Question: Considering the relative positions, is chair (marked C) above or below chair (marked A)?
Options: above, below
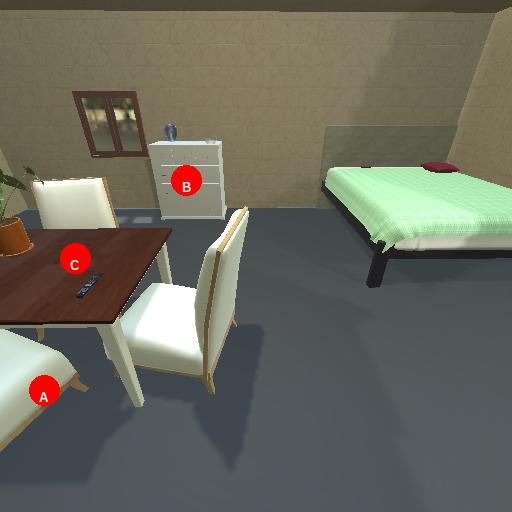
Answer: above